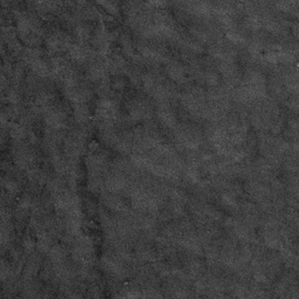
Label: frost